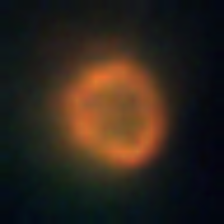
Taxon: NanoPlankton
Group: Other